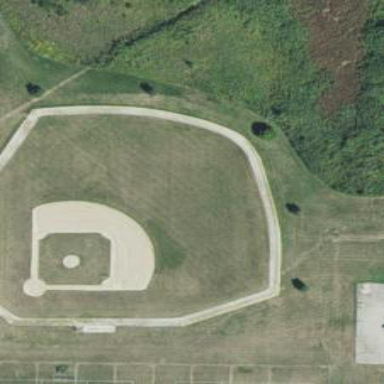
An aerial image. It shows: Baseball pitch for leisure and sports activities.